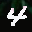
Label: 4